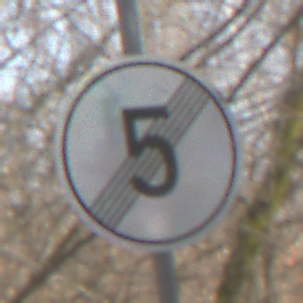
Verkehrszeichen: EndeGeschwindigkeit5
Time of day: MorningAfternoon
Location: Outdoor (Nature)
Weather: Clear
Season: Winter
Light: Natural